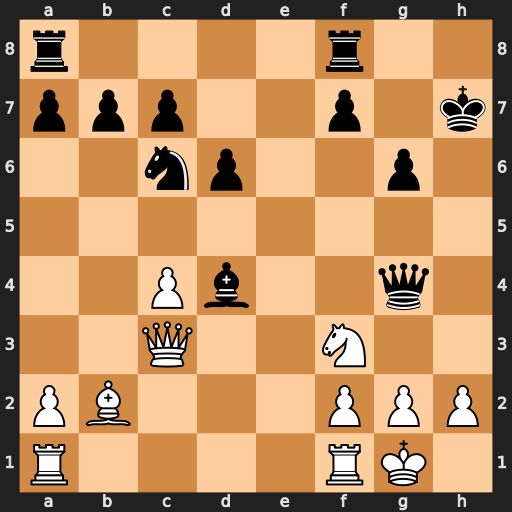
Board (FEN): r4r2/ppp2p1k/2np2p1/8/2Pb2q1/2Q2N2/PB3PPP/R4RK1
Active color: w
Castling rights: -
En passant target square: -
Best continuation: Nxd4 Nxd4 Qxd4 Qxd4 Bxd4